Field crop: maize
Growth stage: 1
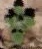
Species: chenopodium